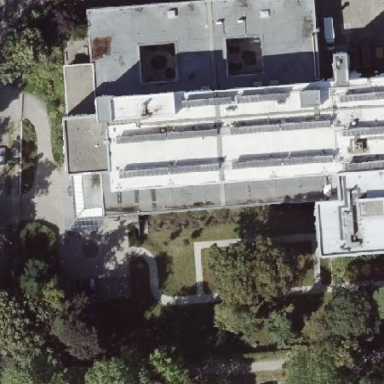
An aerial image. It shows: Hospital providing healthcare services.